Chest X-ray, PA view. Patient: 64 years old, sex M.
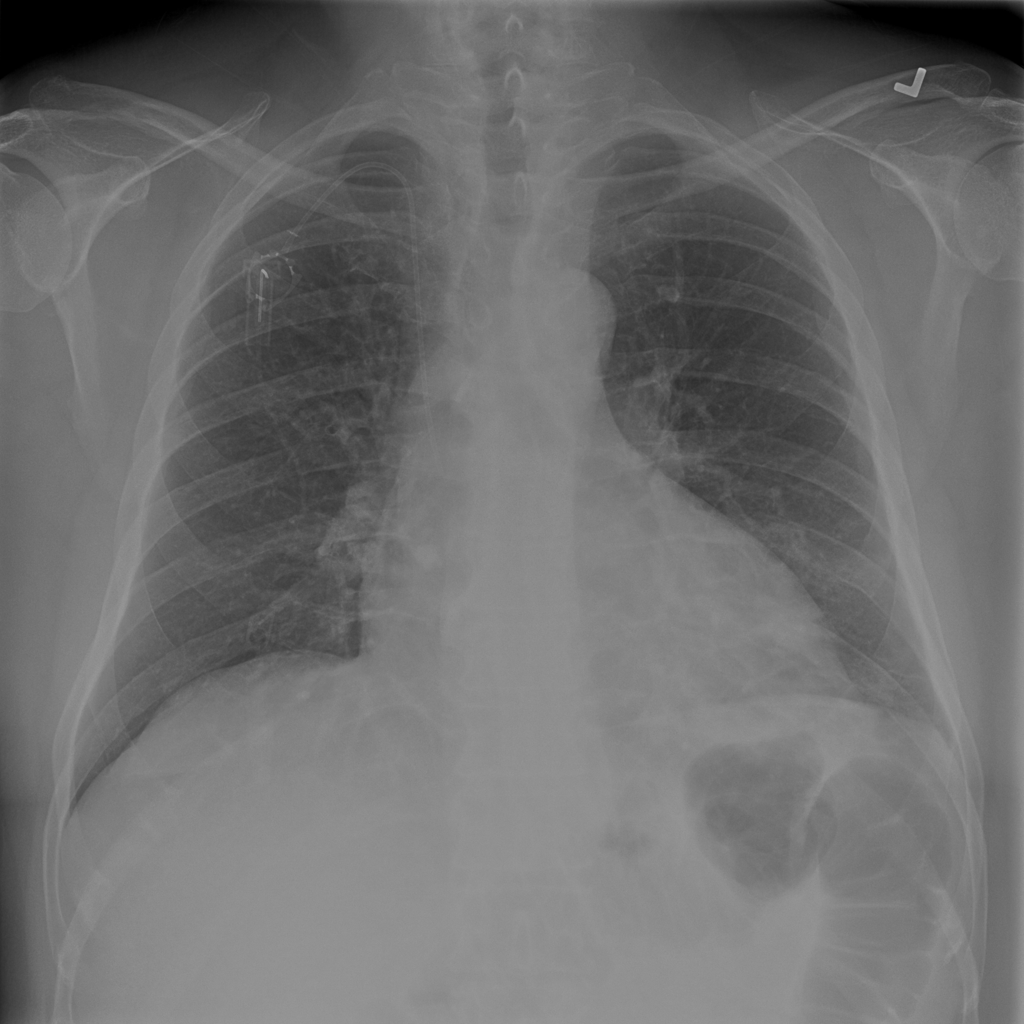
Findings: Infiltration